八年级 · 解析几何
在平行四边形 $A B C D$ 中, 点 $E$ 在 $C D$ 上, 点 $F$ 在 $A B$ 上, 连接 $A E 、 C F 、 D F 、 B E, \angle D A E=\angle B C F$.

图1

图2

(1)如图 1, 求证: 四边形 $D F B E$ 是平行四边形;

(2)如图 2, 若 $E$ 是 $C D$ 的中点, 连接 $G H$, 在不添加任何辅助线的情况下, 请直接写出图 2 中以 $G H$ 为边或以 $G H$ 为对角线的所有平行四边形.
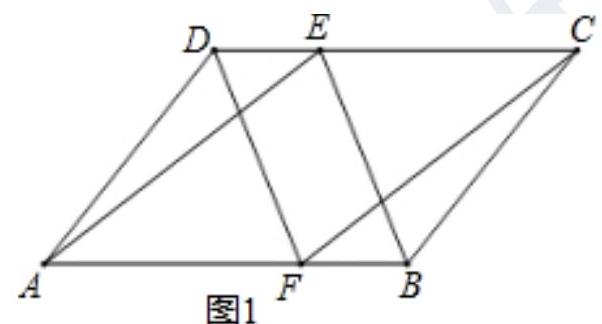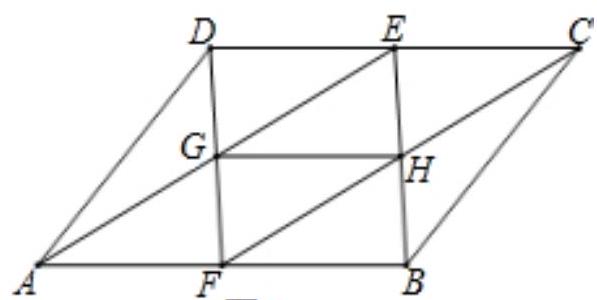
答案: (1)证明: $\because$ 四边形 $A B C D$ 是平行四边形,

$\therefore A B / / C D, \angle A D E=\angle C B F, A D=B C$,

在 $\triangle A D E$ 和 $\triangle C B F$ 中, $\left\{\begin{array}{l}\angle A D E=\angle C B F \\ A D=B C \\ \angle D A E=\angle B C F\end{array}\right.$,

$\therefore \triangle A D E \cong \triangle C B F(A S A)$,
$\therefore D E=B F$,

又 $\because D E / / B F$,

$\therefore$ 四边形 $D F B E$ 是平行四边形;

(2)解: $\because E$ 是 $C D$ 的中点,

$\therefore D E=C E$,

$\therefore$ 以 $G H$ 为边的平行四边形有平行四边形 $G H F A$ 、平行四边形 $G H B F$ 、平行四边形 $G H E D$ 、平行四边形 $G H C E$

以 $G H$ 为对角线的平行四边形有 $G F H E$.